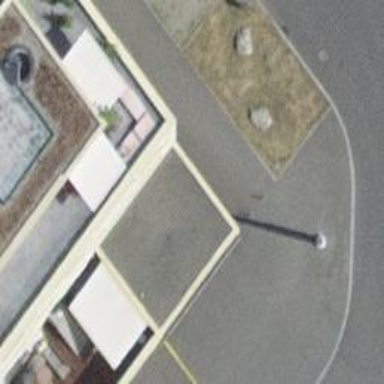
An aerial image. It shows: Parking entrance.